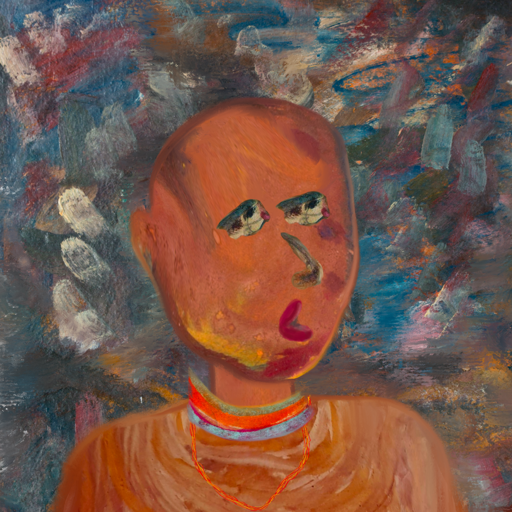
Background: Boggyland, Head And Neck Side: Mother_And_Son_Son, Face Side: Pipe, Bust: Pious_Lady, Hair Side: Blank, Head Accessory: Blank, Second Necklace: Gypsy_Mother_2, Necklace: Sisters, Baby: Blank